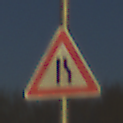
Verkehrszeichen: EinseitigVerengteFahrbahnRechts
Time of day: SunriseSunset
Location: Outdoor (Nature)
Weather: Clear
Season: NotSpecified
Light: Natural